Chest X-ray. View position: AP
Patient age: 62
Patient sex: F
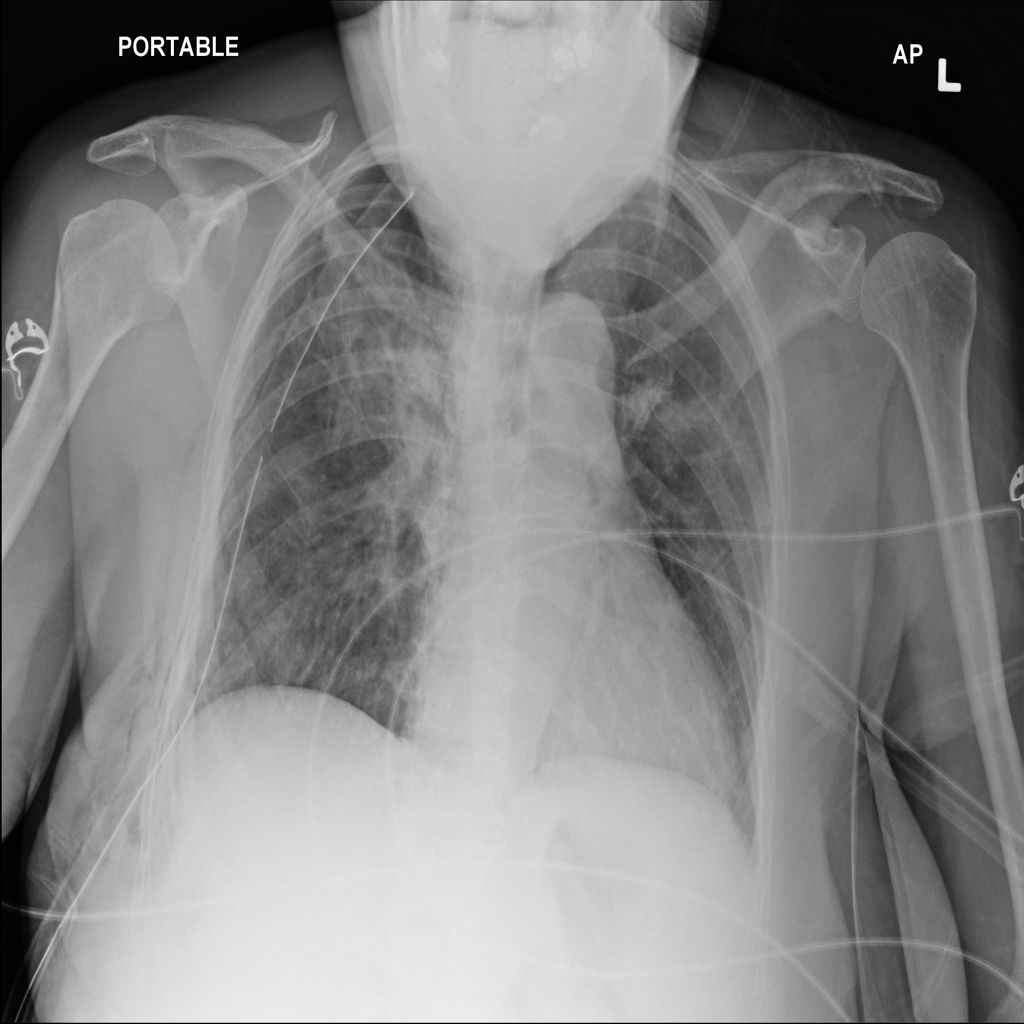
Finding: Pneumothorax